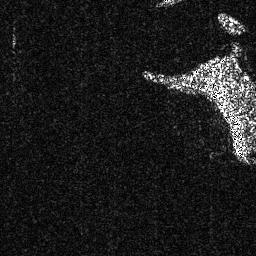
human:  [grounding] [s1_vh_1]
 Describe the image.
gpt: In the satellite image, there is  <ref>1 medium ship </ref> <box>[[84, 3, 95, 12, 0]]</box> located at top right.